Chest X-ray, PA view. Patient: 32 years old, sex M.
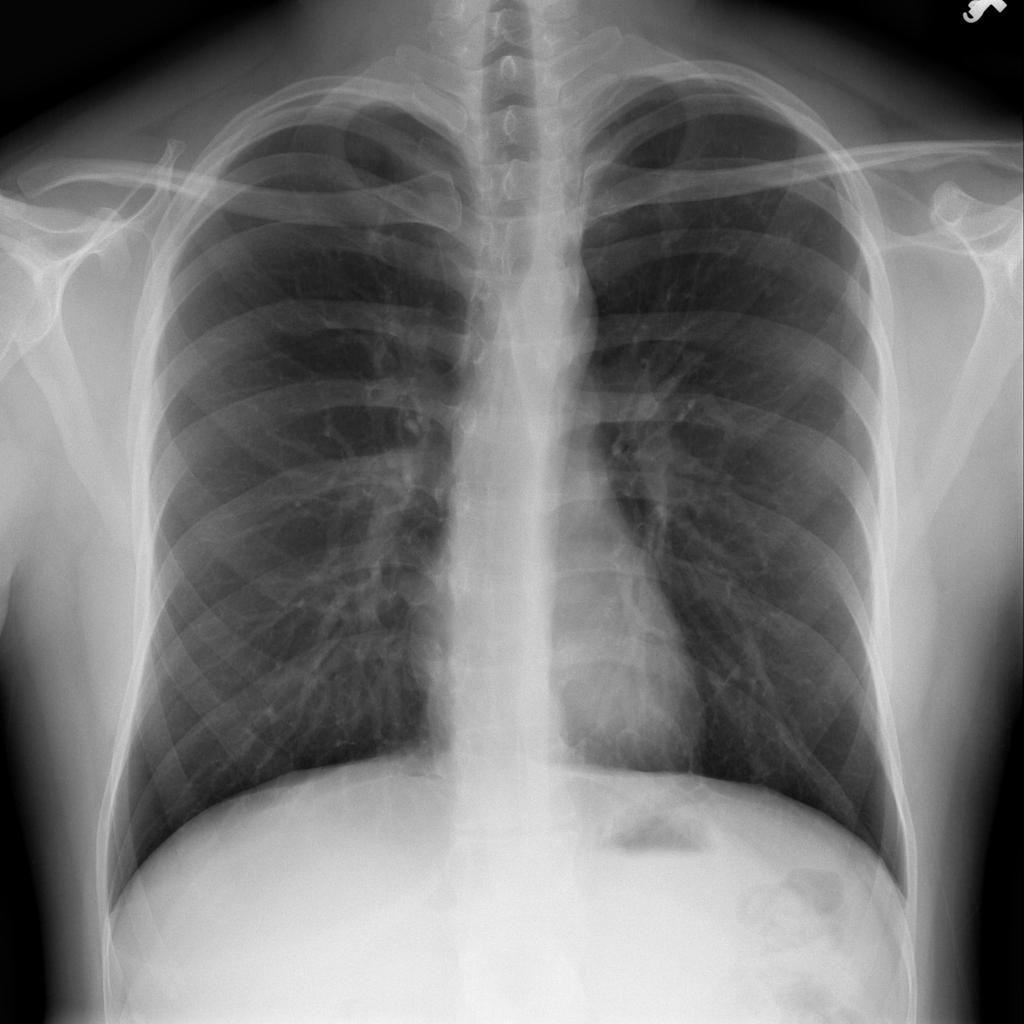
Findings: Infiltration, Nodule